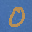
Label: 0